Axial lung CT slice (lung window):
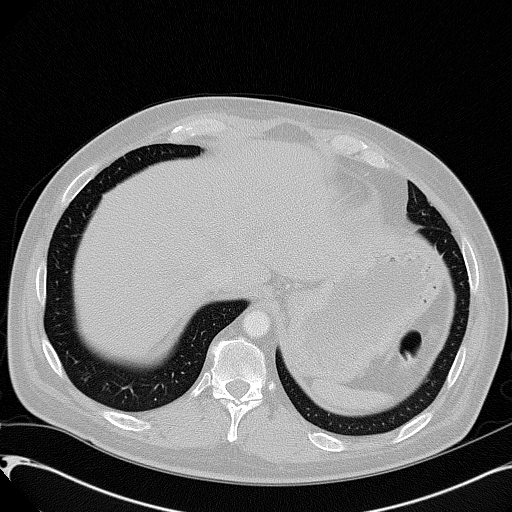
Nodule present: no